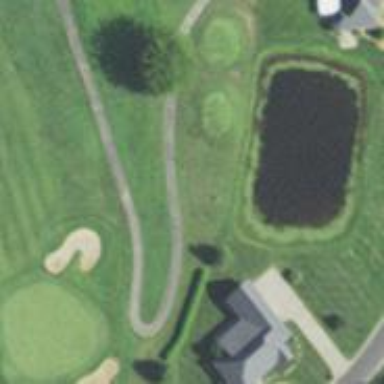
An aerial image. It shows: Path for both road and golf.